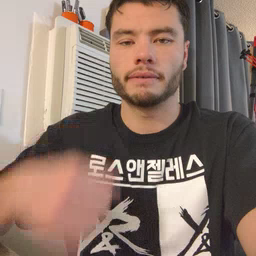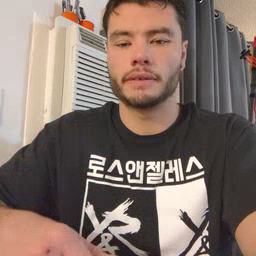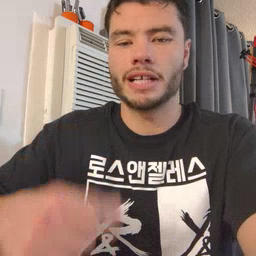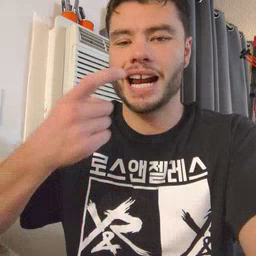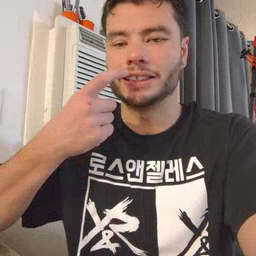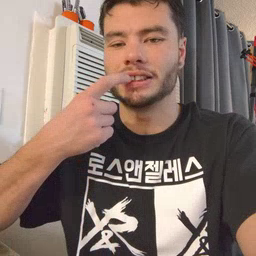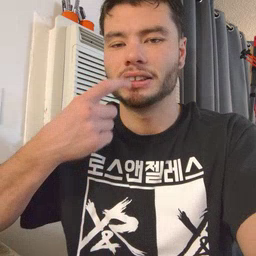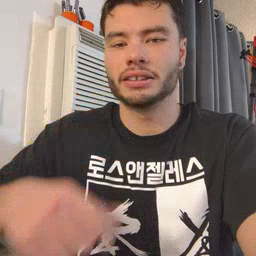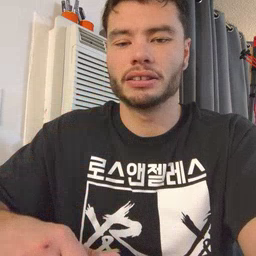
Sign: glasswindow